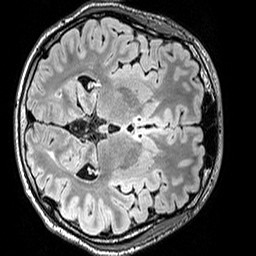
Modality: FLAIR
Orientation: axial
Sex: male
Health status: ill
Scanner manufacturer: siemens
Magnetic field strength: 3 T
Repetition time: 5 s
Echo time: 0.388 s